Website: home-depot
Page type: delivery-shipping
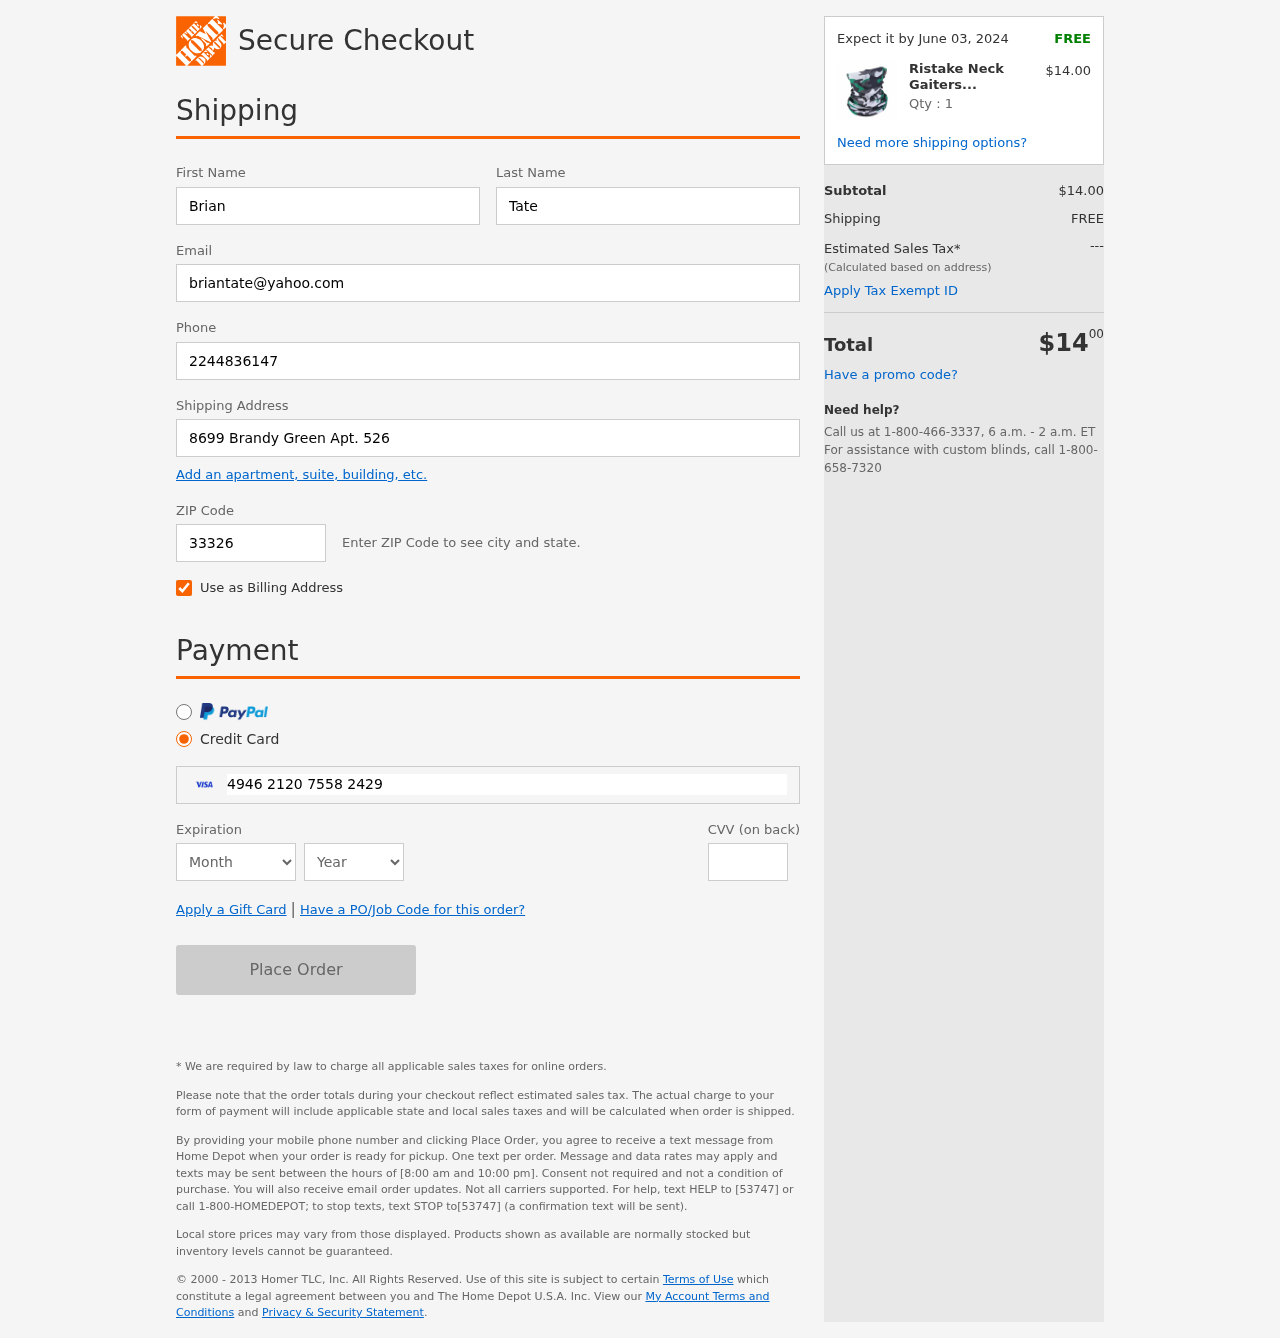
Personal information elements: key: PII_CARD_CVV
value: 458
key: PII_CARD_EXPIRY_MONTH
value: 12
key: PII_CARD_EXPIRY_YEAR
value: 30
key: PII_CARD_NUMBER
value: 4946 2120 7558 2429
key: PII_EMAIL
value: briantate@yahoo.com
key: PII_FIRSTNAME
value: Brian
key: PII_LASTNAME
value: Tate
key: PII_PHONE
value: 2244836147
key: PII_POSTCODE
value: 33326
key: PII_STREET
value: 8699 Brandy Green Apt. 526
Product elements: key: PRODUCT1_NAME
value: Ristake Neck Gaiters, Face Bandana Neck Gaiter Face Scarf Balaclava for Sun Dust Wind, 1 Pack, Multi
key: PRODUCT1_PRICE
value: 14
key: PRODUCT1_QUANTITY
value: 1
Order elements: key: ORDER_DELIVERY_DATE
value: Expect it by June 03, 2024
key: ORDER_SUBTOTAL
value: $14.00
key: ORDER_SHIPPING_COST
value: FREE
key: ORDER_TOTAL
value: $1400